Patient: sex M, age 69
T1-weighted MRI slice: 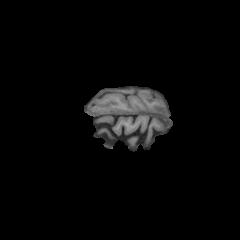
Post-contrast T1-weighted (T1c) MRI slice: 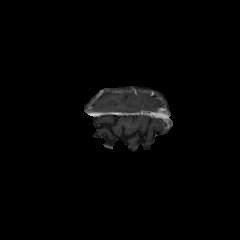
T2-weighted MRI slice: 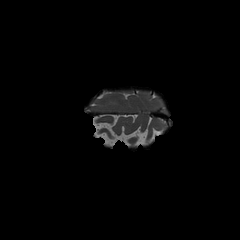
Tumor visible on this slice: no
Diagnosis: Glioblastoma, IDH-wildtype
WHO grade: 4